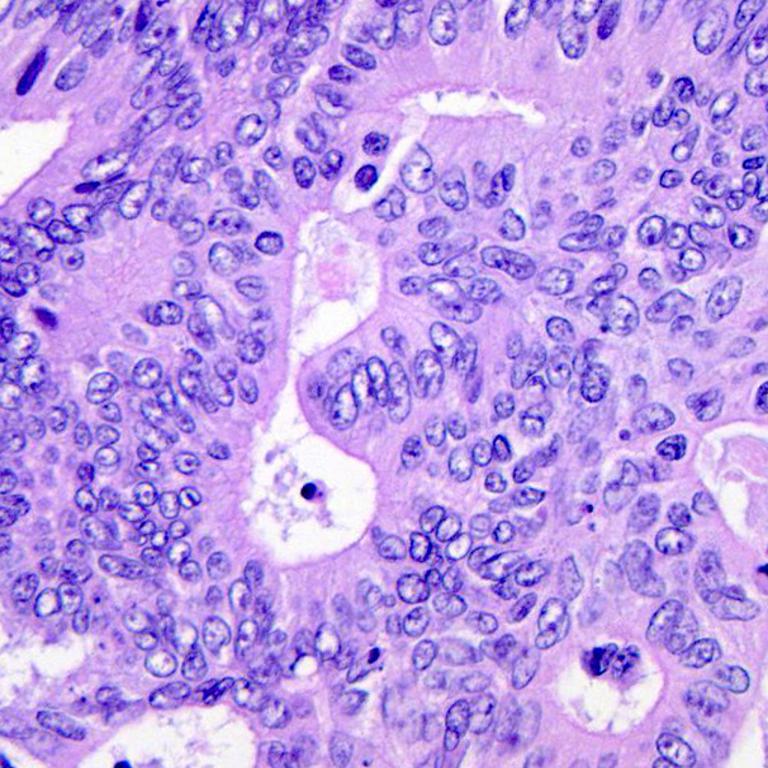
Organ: colon
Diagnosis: adenocarcinomas